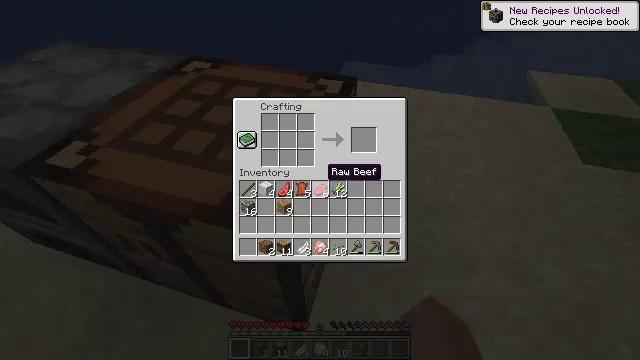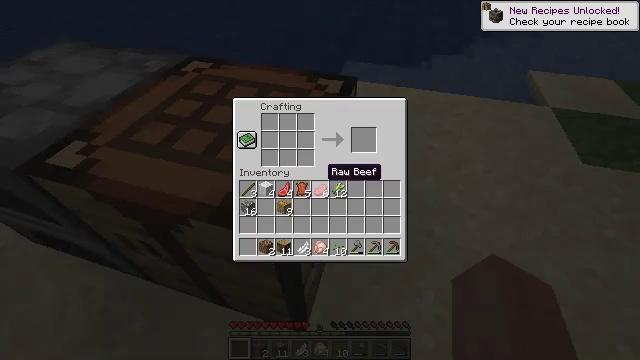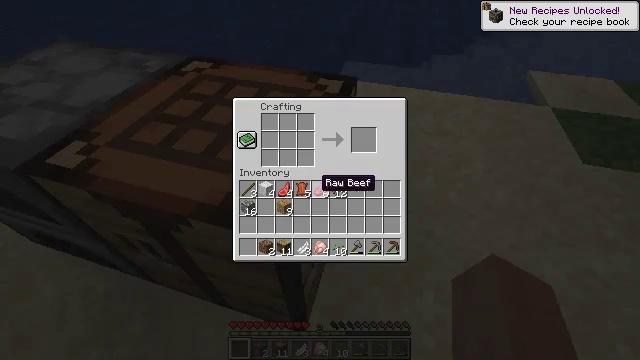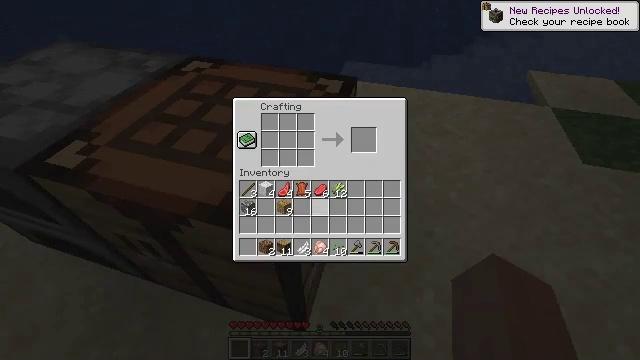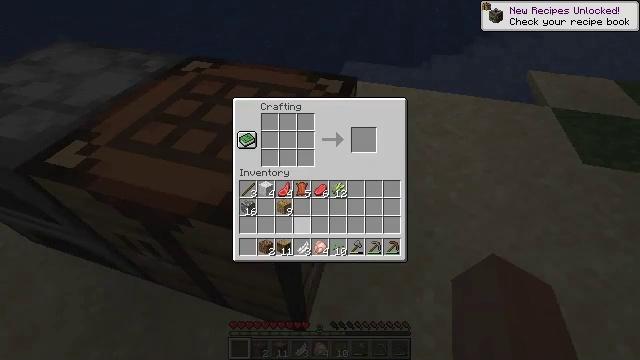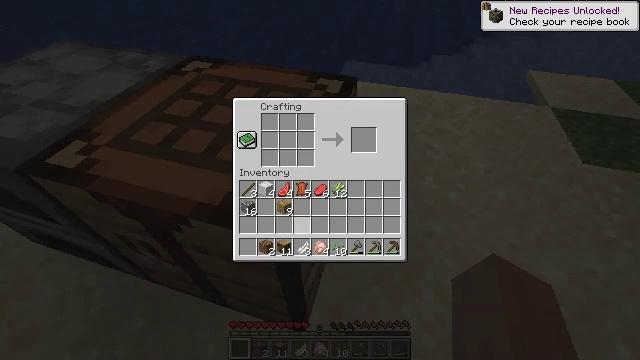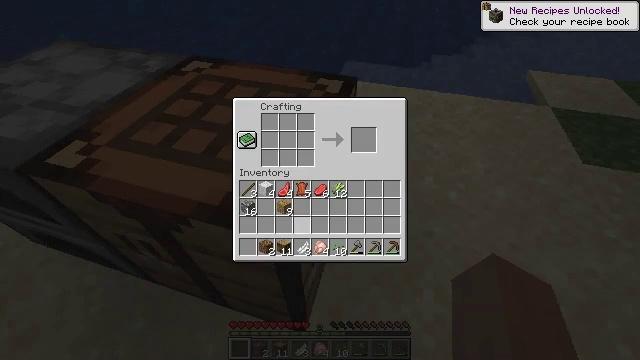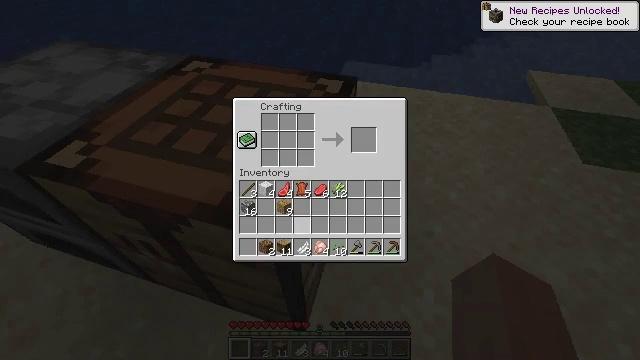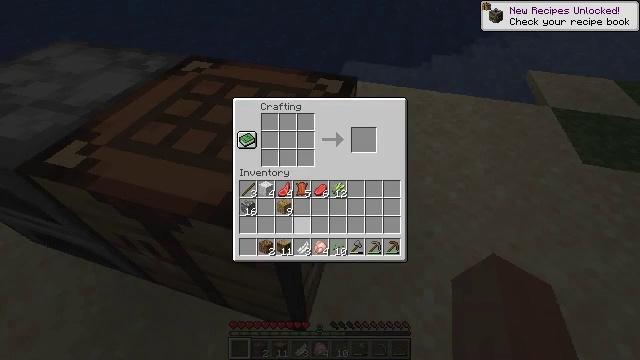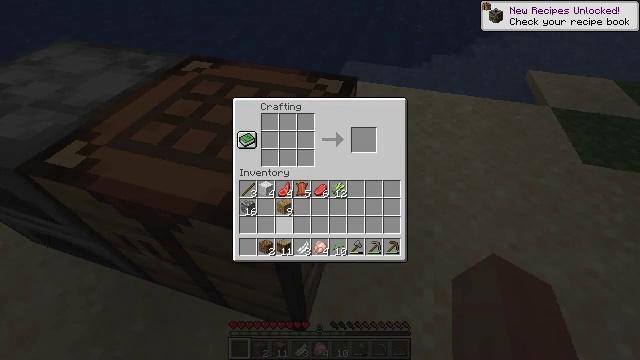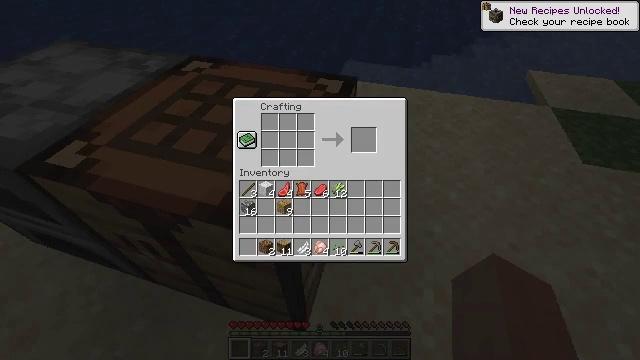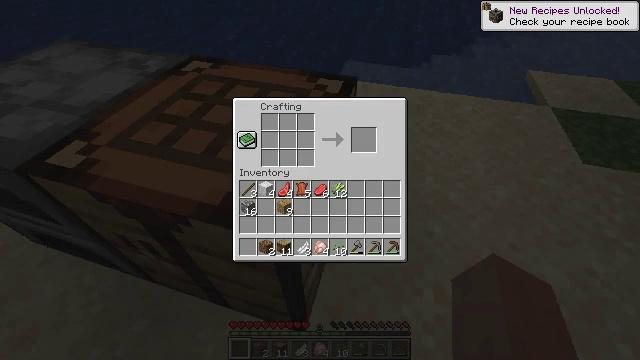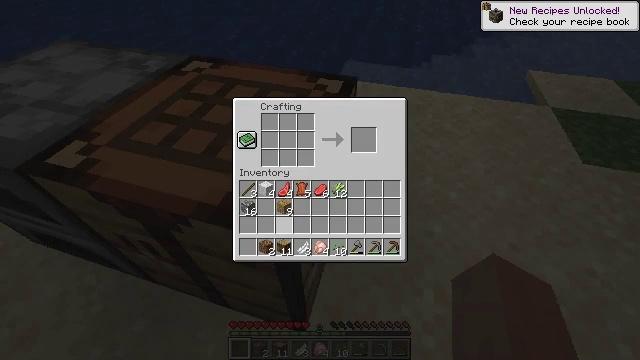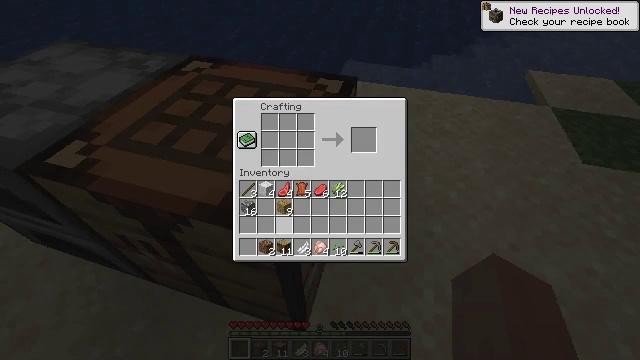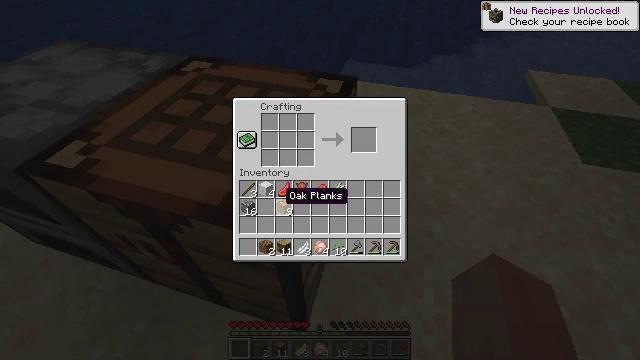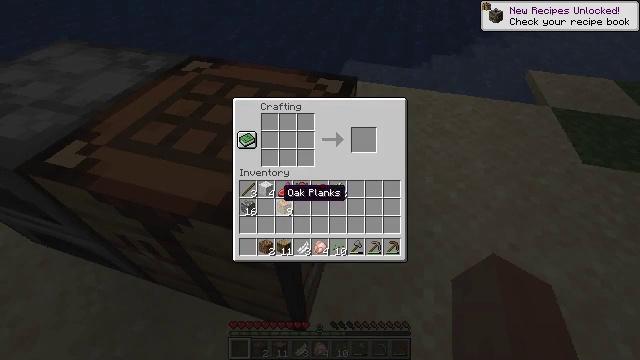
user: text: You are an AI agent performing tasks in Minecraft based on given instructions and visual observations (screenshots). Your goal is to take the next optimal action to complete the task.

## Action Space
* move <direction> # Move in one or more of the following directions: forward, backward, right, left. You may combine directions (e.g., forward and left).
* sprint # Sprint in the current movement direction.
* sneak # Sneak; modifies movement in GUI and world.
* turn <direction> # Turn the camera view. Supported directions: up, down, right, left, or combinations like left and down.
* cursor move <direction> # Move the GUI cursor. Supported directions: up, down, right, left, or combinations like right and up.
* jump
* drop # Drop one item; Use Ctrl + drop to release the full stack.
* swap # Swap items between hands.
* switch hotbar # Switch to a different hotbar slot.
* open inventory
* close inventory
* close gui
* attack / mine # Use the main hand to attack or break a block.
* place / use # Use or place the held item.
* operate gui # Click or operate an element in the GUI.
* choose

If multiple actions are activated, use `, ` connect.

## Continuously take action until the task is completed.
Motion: motion action
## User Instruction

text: Open the crafting table to craft a stone shovel.
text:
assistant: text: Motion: no_op
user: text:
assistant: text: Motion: cursor move down
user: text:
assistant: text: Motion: cursor move down
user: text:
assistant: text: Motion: cursor move down
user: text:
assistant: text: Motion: no_op
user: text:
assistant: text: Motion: no_op
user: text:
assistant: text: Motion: no_op
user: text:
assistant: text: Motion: no_op
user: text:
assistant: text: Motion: cursor move left
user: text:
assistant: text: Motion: no_op
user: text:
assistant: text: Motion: no_op
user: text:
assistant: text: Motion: no_op
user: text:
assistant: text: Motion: cursor move up
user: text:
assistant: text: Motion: cursor move left and up
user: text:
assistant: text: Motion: no_op
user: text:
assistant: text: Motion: no_op
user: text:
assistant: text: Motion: no_op
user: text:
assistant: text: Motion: no_op
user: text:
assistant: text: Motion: no_op
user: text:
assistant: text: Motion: no_op
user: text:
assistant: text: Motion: no_op
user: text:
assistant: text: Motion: no_op
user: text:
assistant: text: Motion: no_op
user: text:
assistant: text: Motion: no_op
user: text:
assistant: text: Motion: no_op
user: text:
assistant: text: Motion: no_op
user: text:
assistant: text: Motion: operate gui
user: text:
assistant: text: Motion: operate gui
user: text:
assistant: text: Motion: no_op
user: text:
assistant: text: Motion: cursor move right and up